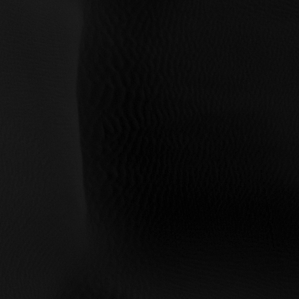
Label: non_frost